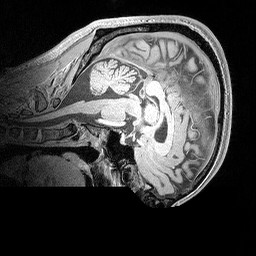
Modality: MP2RAGE
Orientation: sagittal
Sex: male
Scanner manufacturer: siemens
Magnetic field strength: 3 T
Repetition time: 5 s
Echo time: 0.00292 s